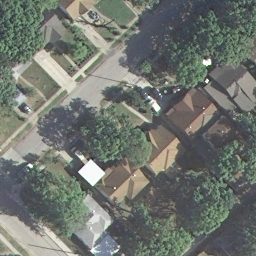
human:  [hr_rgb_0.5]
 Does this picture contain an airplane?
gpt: no

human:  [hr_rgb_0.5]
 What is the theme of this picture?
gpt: medium residential

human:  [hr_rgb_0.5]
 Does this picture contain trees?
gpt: yes

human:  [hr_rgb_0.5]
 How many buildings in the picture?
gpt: six